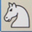
Piece: wN